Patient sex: M
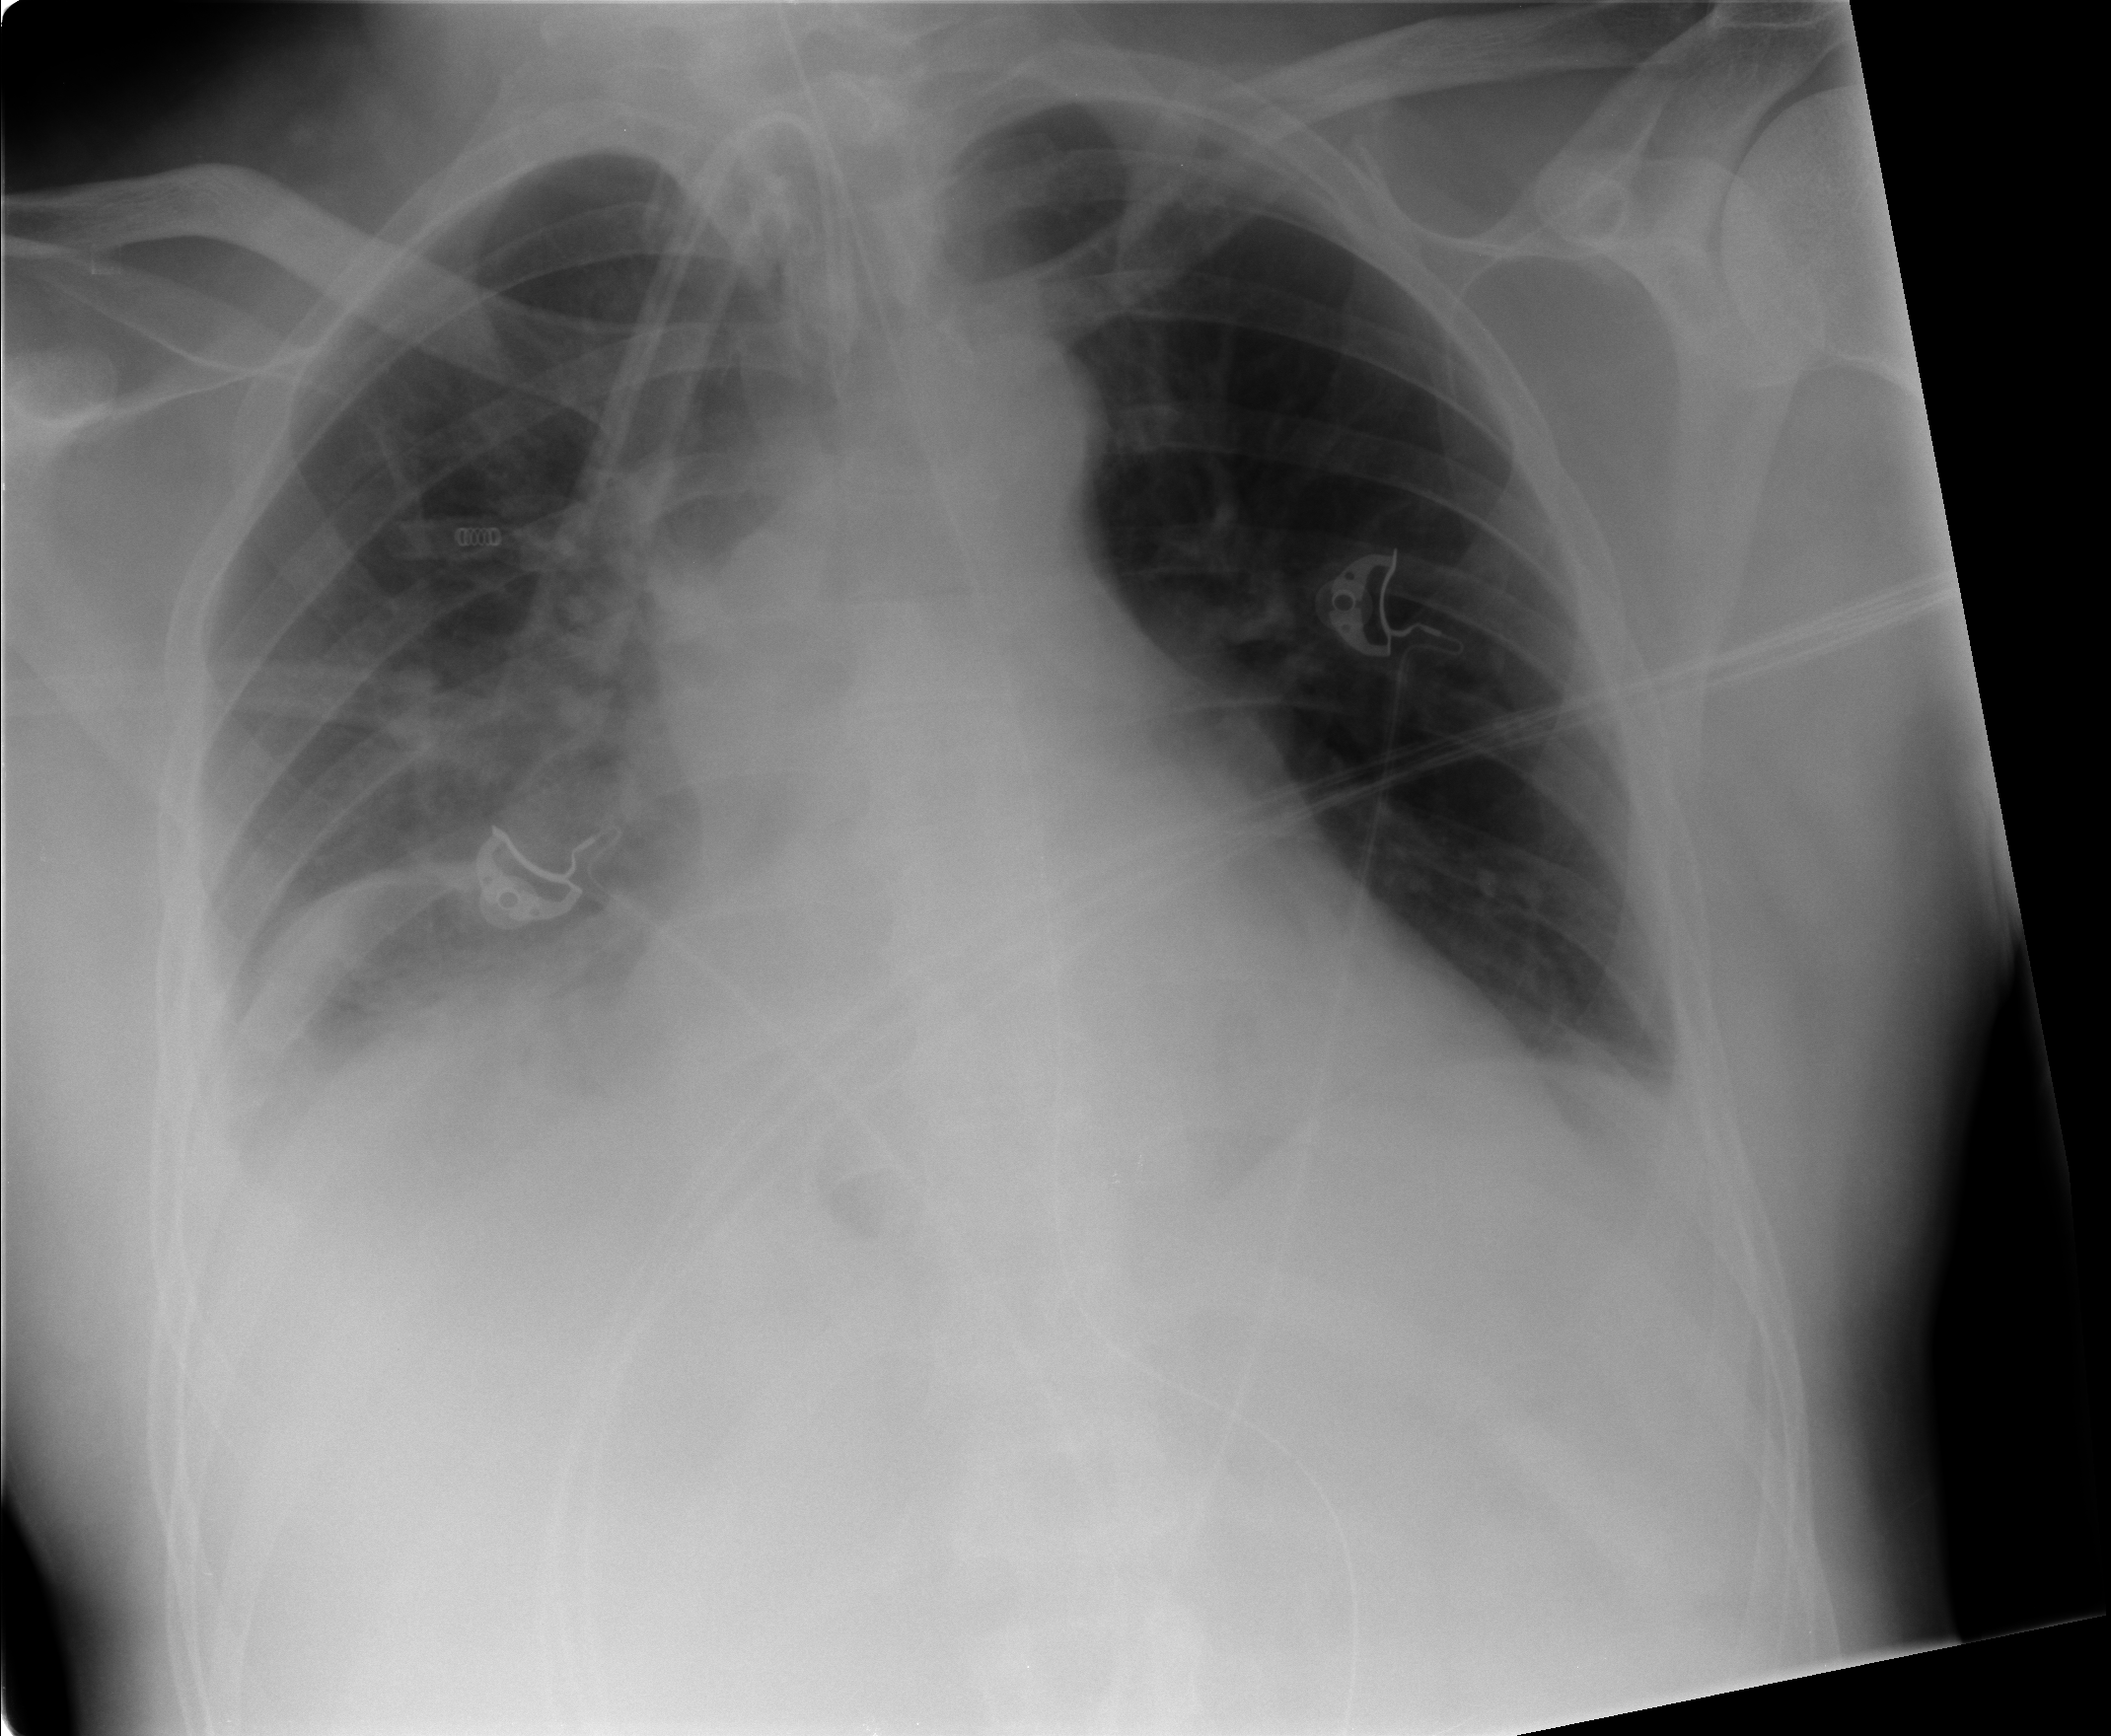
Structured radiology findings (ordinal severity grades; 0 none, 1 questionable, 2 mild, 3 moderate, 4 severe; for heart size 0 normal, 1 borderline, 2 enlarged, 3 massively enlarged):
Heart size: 0
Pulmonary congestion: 1
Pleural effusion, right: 3
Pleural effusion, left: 2
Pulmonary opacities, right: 2
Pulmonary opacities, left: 0
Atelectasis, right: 3
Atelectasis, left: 2